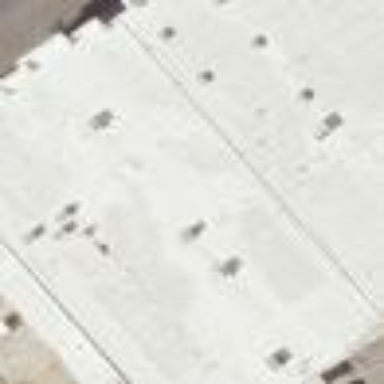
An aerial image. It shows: Building with furniture shop.